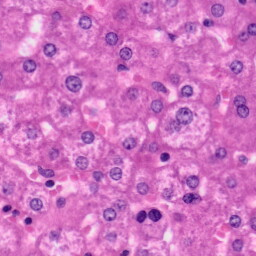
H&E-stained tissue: Liver